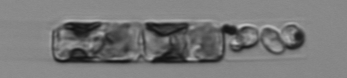
Label: Guinardia_delicatula_TAG_internal_parasite